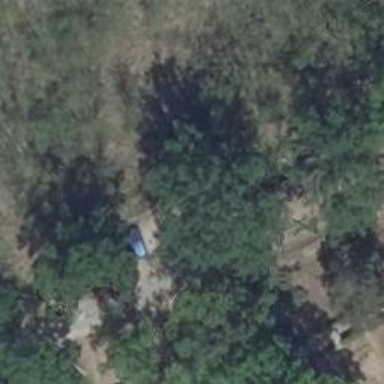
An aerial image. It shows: Picnic shelter providing place for individuals to seek refuge.